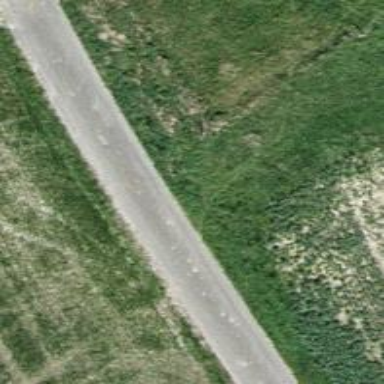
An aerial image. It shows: Concrete service road